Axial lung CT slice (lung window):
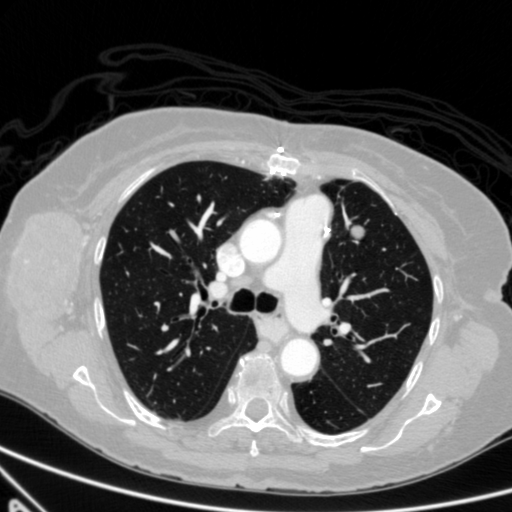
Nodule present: yes
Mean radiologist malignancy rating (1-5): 4